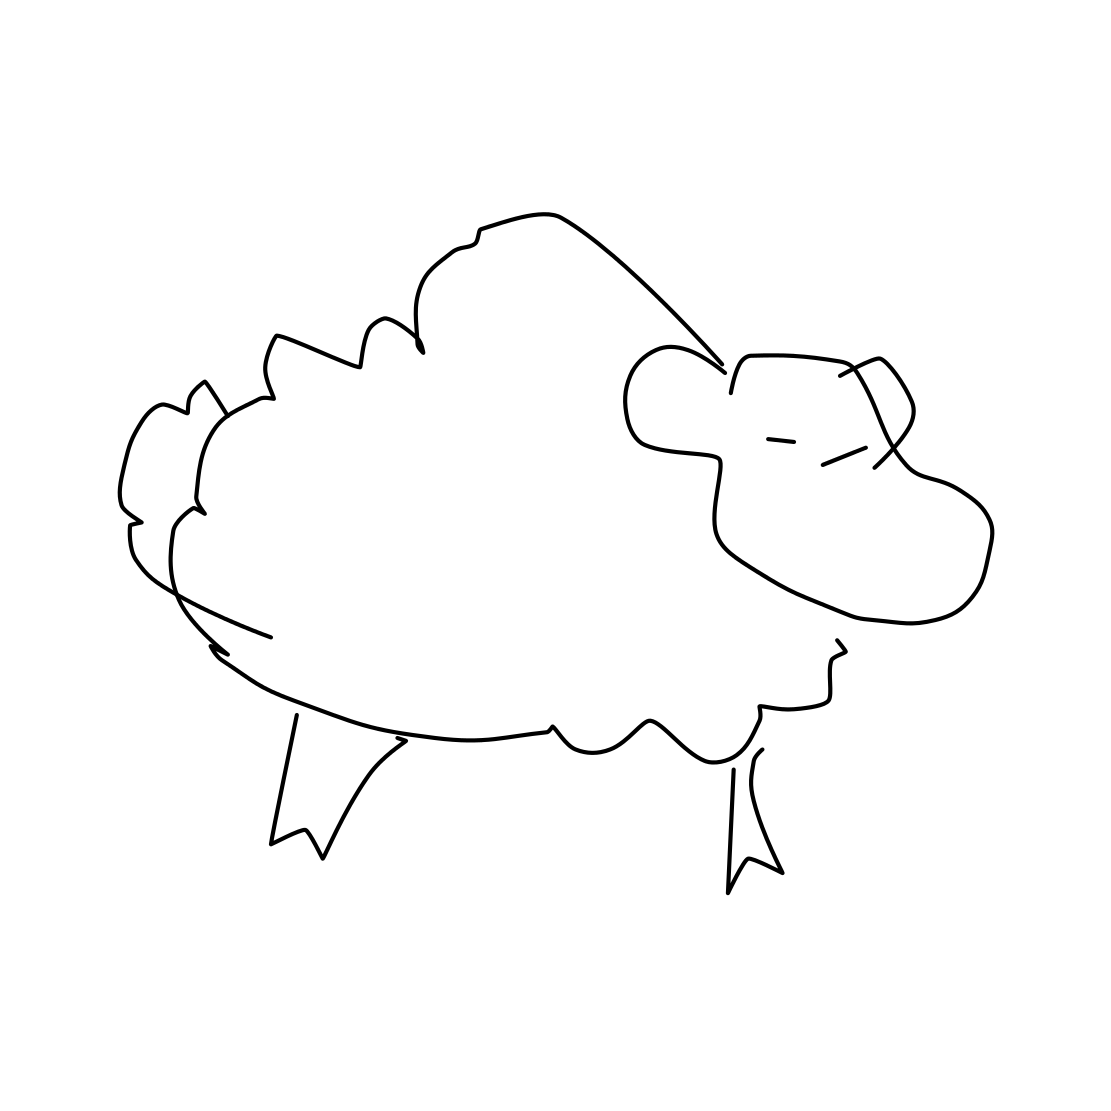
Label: sheep